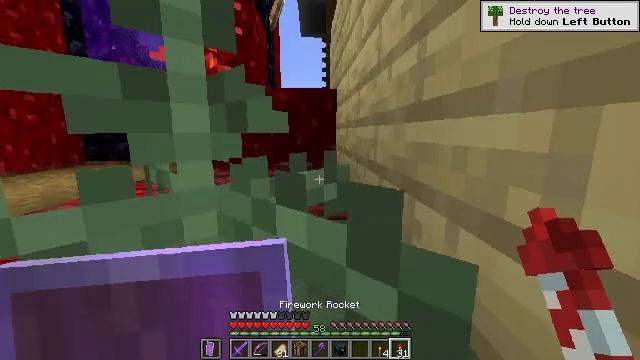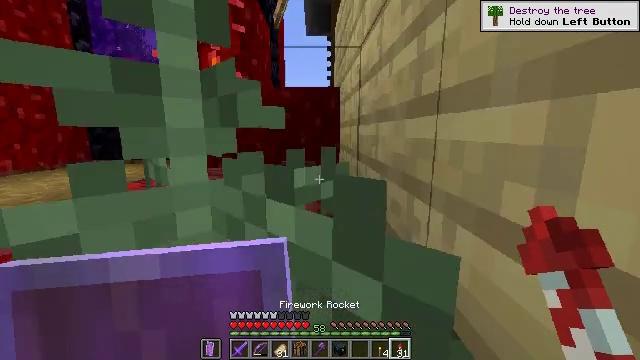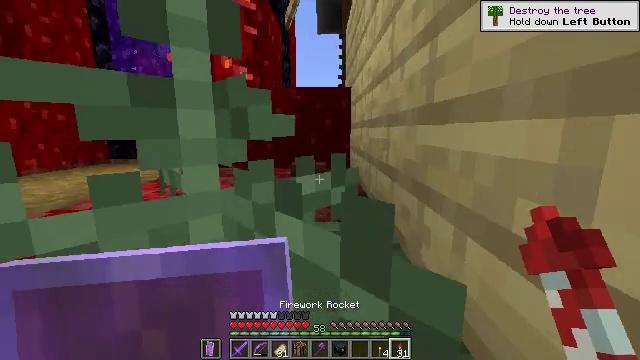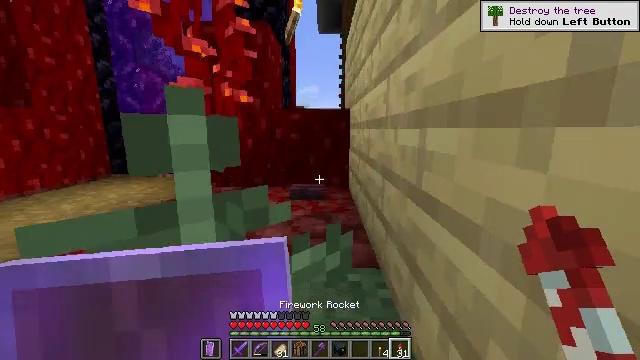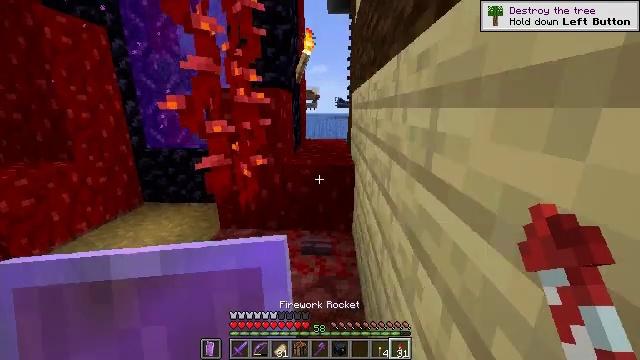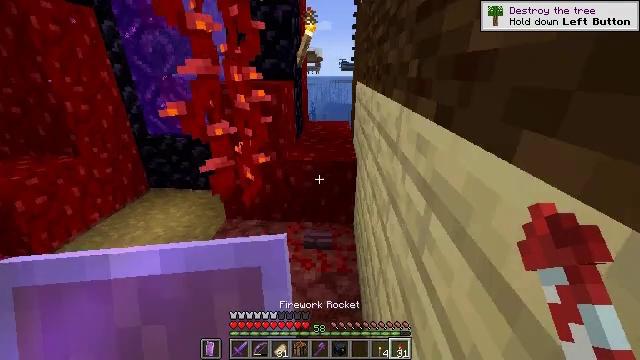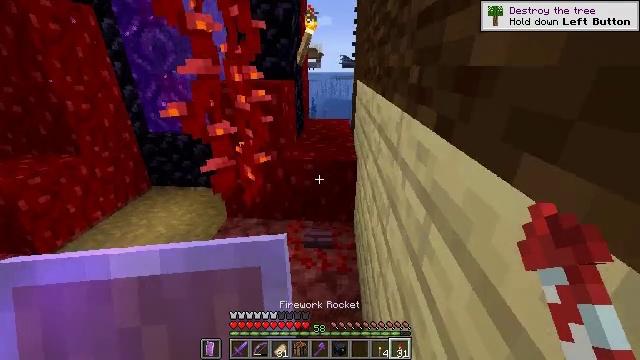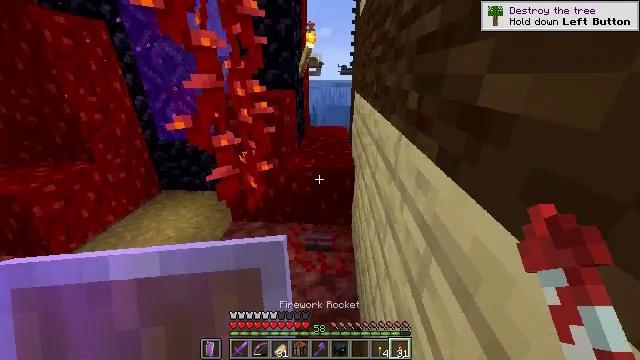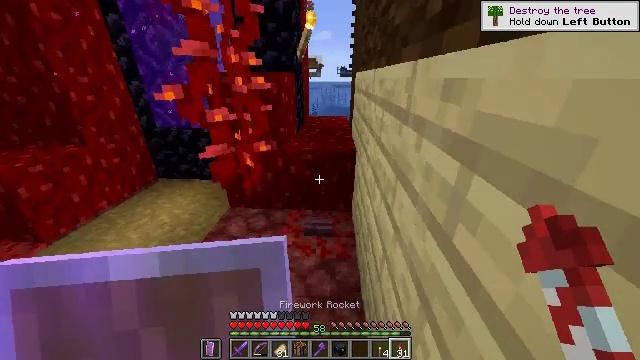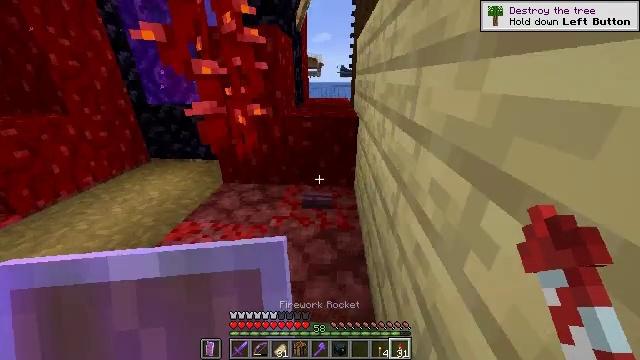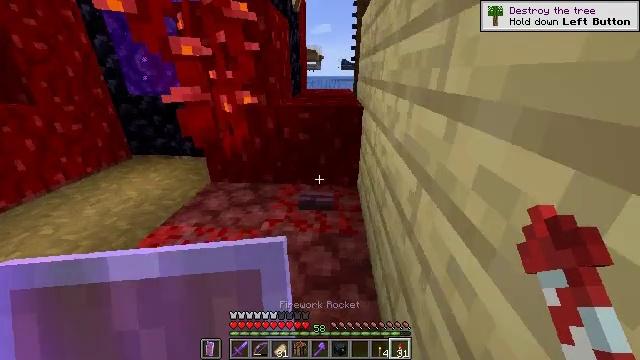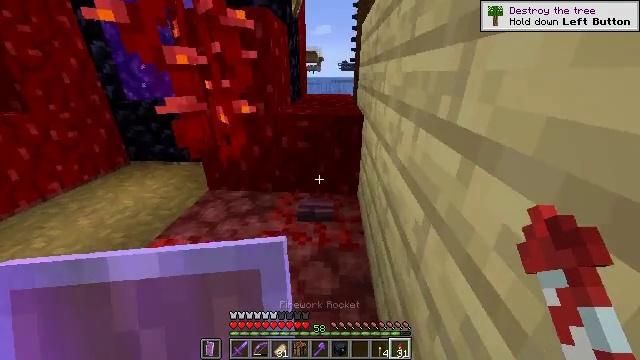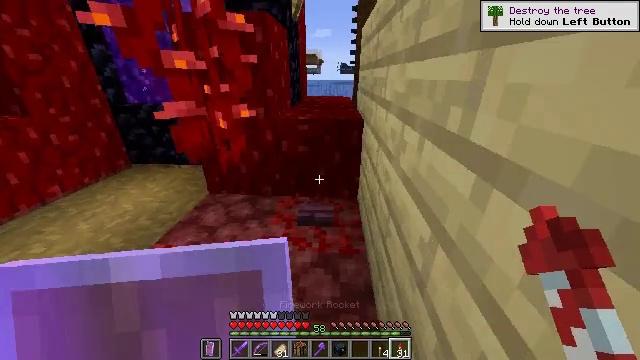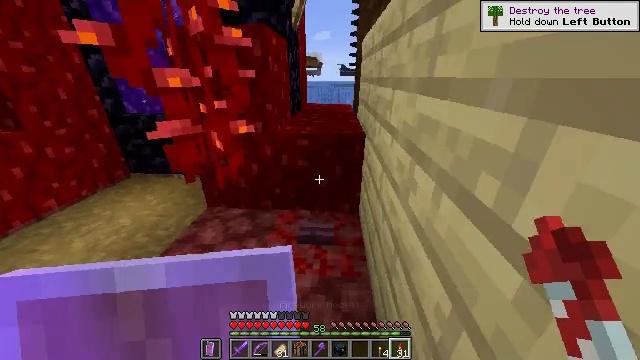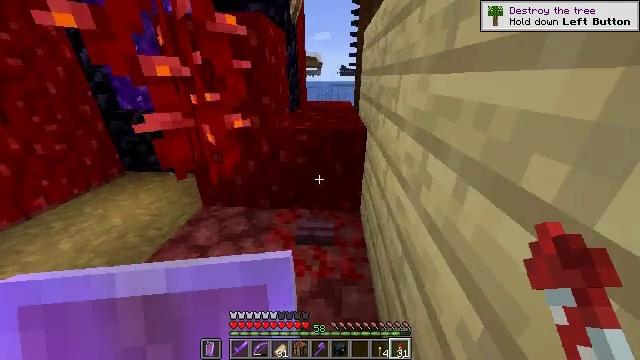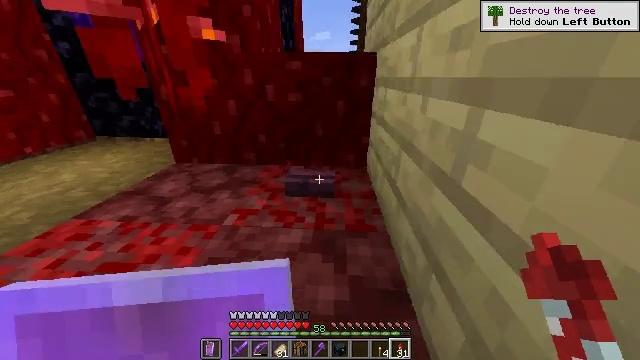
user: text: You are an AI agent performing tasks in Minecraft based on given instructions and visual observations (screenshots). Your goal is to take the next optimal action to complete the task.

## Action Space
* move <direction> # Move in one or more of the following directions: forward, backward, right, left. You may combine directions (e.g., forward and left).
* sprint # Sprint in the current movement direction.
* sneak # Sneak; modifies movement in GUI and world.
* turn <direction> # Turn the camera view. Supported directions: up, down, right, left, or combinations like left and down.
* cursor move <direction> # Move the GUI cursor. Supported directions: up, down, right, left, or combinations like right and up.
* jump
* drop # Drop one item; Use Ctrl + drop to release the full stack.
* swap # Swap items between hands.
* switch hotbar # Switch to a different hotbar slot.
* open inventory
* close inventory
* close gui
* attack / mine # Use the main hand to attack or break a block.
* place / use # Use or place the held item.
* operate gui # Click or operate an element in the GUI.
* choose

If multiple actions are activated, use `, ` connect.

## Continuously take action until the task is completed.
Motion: motion action
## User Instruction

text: Use the crafting table to craft a lantern.
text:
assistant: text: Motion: move forward, sprint, turn left, jump
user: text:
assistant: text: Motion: move forward, sprint, turn left, jump
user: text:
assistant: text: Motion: move forward, sprint
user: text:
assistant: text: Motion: move forward, sprint, turn left and down
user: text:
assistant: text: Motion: move forward, sprint, turn down
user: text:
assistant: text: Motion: move forward, sprint
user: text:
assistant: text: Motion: move forward, sprint, jump
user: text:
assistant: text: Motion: move forward, sprint, jump
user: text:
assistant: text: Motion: move forward, sprint, jump
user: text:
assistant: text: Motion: move forward, sprint, jump
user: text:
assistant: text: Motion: move forward, sprint
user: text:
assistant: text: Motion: move forward, sprint
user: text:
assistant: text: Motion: move forward, sprint
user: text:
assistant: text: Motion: move forward, sprint
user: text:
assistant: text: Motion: move forward, sprint
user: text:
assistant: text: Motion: move forward, sprint
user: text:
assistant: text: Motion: move forward, sprint
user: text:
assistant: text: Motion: move forward, sprint
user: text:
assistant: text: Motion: move forward, sprint
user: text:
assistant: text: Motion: move forward, sprint
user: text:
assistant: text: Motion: move forward, sprint, turn up
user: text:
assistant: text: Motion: move forward, sprint, turn right and up
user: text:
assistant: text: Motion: move forward, sprint, turn up
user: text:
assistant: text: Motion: move forward, sprint
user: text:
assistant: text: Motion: move forward, sprint, jump
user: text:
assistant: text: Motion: move forward, sprint, jump
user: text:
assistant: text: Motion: move forward, sprint, jump
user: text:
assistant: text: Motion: move forward, sprint, jump
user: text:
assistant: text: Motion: move forward, sprint, jump
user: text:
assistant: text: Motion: move forward, sprint, jump